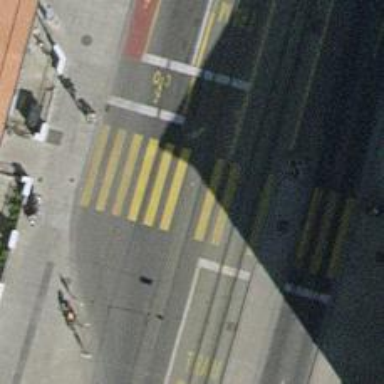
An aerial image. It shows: Road crossing with traffic signals.